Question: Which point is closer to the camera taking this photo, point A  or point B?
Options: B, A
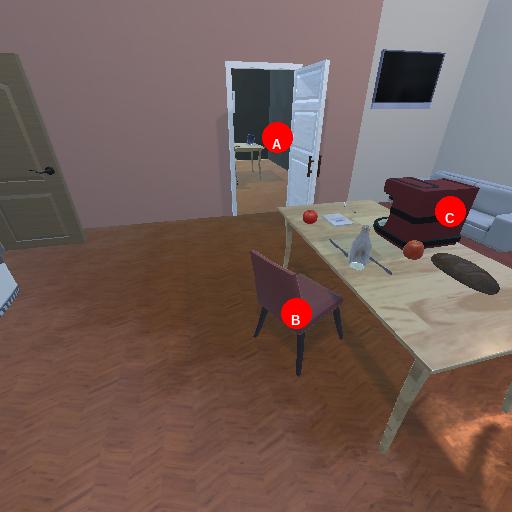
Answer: B